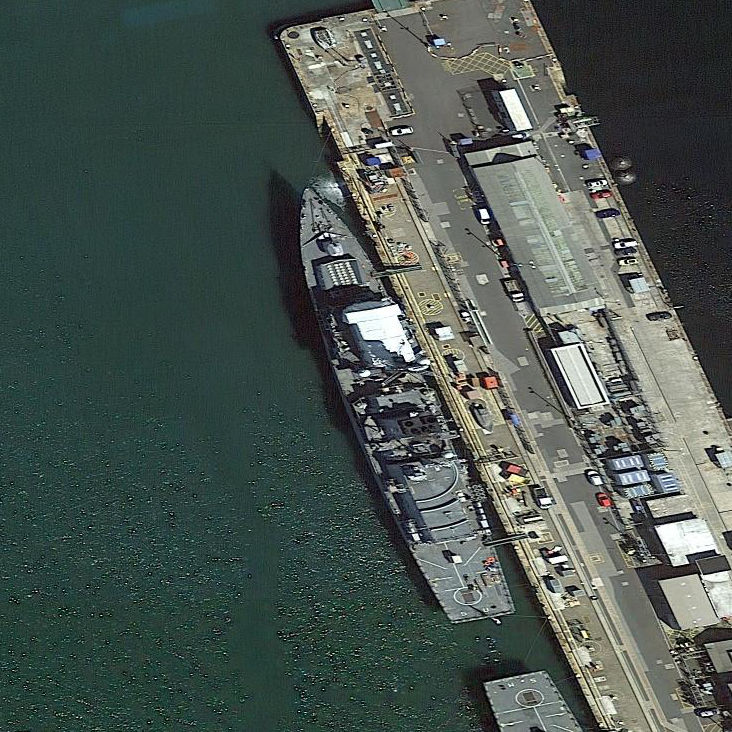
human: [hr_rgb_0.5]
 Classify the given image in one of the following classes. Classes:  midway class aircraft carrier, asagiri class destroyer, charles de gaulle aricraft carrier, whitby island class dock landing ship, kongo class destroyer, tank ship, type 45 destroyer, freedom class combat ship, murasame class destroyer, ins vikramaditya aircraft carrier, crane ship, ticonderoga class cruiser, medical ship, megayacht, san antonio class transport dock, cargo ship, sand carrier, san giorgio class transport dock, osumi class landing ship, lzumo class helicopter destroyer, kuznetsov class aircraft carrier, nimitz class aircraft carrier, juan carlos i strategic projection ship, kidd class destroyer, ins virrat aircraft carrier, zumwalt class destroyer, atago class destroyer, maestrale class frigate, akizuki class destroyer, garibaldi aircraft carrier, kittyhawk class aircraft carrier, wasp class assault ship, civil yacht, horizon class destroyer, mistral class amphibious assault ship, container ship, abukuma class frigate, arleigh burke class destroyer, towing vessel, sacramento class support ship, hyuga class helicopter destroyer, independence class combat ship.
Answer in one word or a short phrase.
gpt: Type 45 destroyer